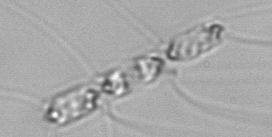
Label: Chaetoceros_didymus